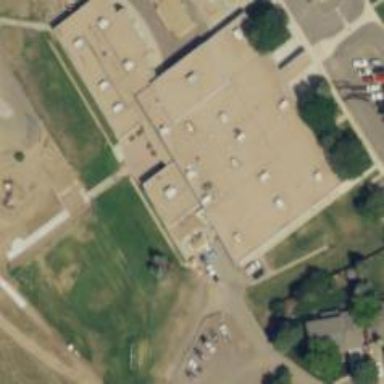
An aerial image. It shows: School building.